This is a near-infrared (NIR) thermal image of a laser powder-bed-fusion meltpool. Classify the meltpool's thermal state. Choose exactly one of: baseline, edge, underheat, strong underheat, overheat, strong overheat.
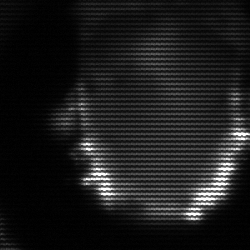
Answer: baseline